Field crop: maize
Growth stage: 2
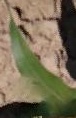
Species: maize